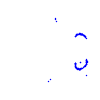
Particle: proton